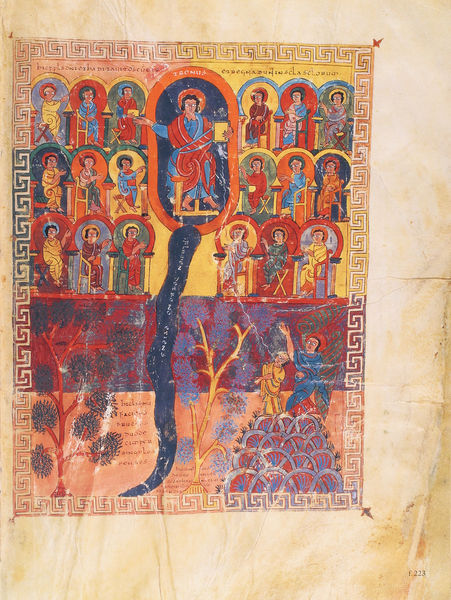
Titel: Beatus-Manuskript
Künstler: Magius
Institution: New York, Pierpont Morgan Library
Schlagwörter: baum, himmel, bäume, fluss, sitzen, bunt, stühle, bibel, bach, sessel, engel, lehrer, figuren, wandteppich, paradies, illustration, buchseite, pergament, prediger, christus, jesus, heilige, jünger, miniatur, prophet, laufender hund, christentum, vorlesen, umrahmt, apostel, kirchenbild, altes bild, paradiesbaum, umramt, prädiger